Question: I'm trying to send an email using the following code and I'm getting Internal Server Error. I am not sure why I am having this trouble.
PHP code:
'''
<?php
$mail = new PHPMailer(); // create a new object
$mail->IsSMTP(); // enable SMTP
$mail->SMTPDebug = 0; // debugging: 1 = errors and messages, 2 = messages only
$mail->SMTPAuth = true; // authentication enabled
$mail->SMTPSecure = 'ssl'; // secure transfer enabled REQUIRED for Gmail
$mail->Host = 'smtp.gmail.com';
$mail->Port = 465;
$mail->Username = 'myemail@gmail.com';
$mail->Password = "mypasswordhere";
$mail->SetFrom($from, $from_name);
$mail->Subject = $subject;
$mail->Body = $body;
$mail->AddAddress('myemail@gmail.com');
if(!$mail->Send()) {
$error = 'Mail error: '.$mail->ErrorInfo;
return false;
} else {
$error = 'Message sent!';
return true;
}
?>
'''
I just placed this file as test.php inside the PhpMail folder after extracting it. Like the below

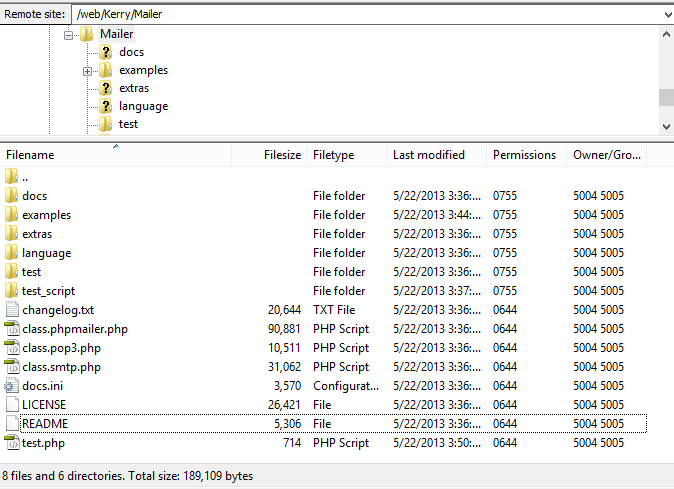
Answer: You missed a single quote on the line:
'''
$mail->Password = 'mypasswordhere';
'''
The error behind is probably a PHP parsing error, which is shown in your Apache error log.